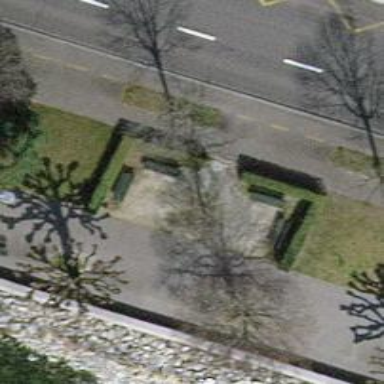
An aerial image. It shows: Bench for seating.